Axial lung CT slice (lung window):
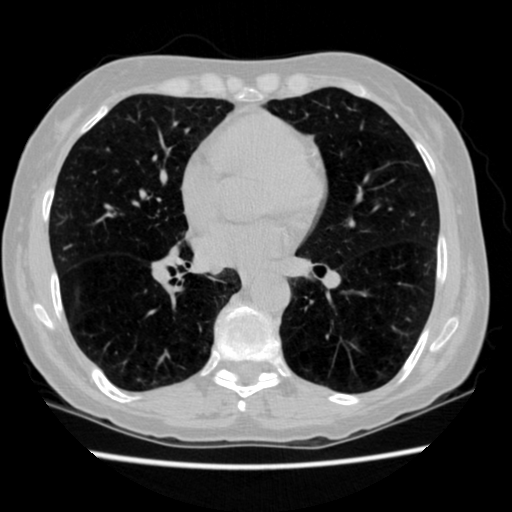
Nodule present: no